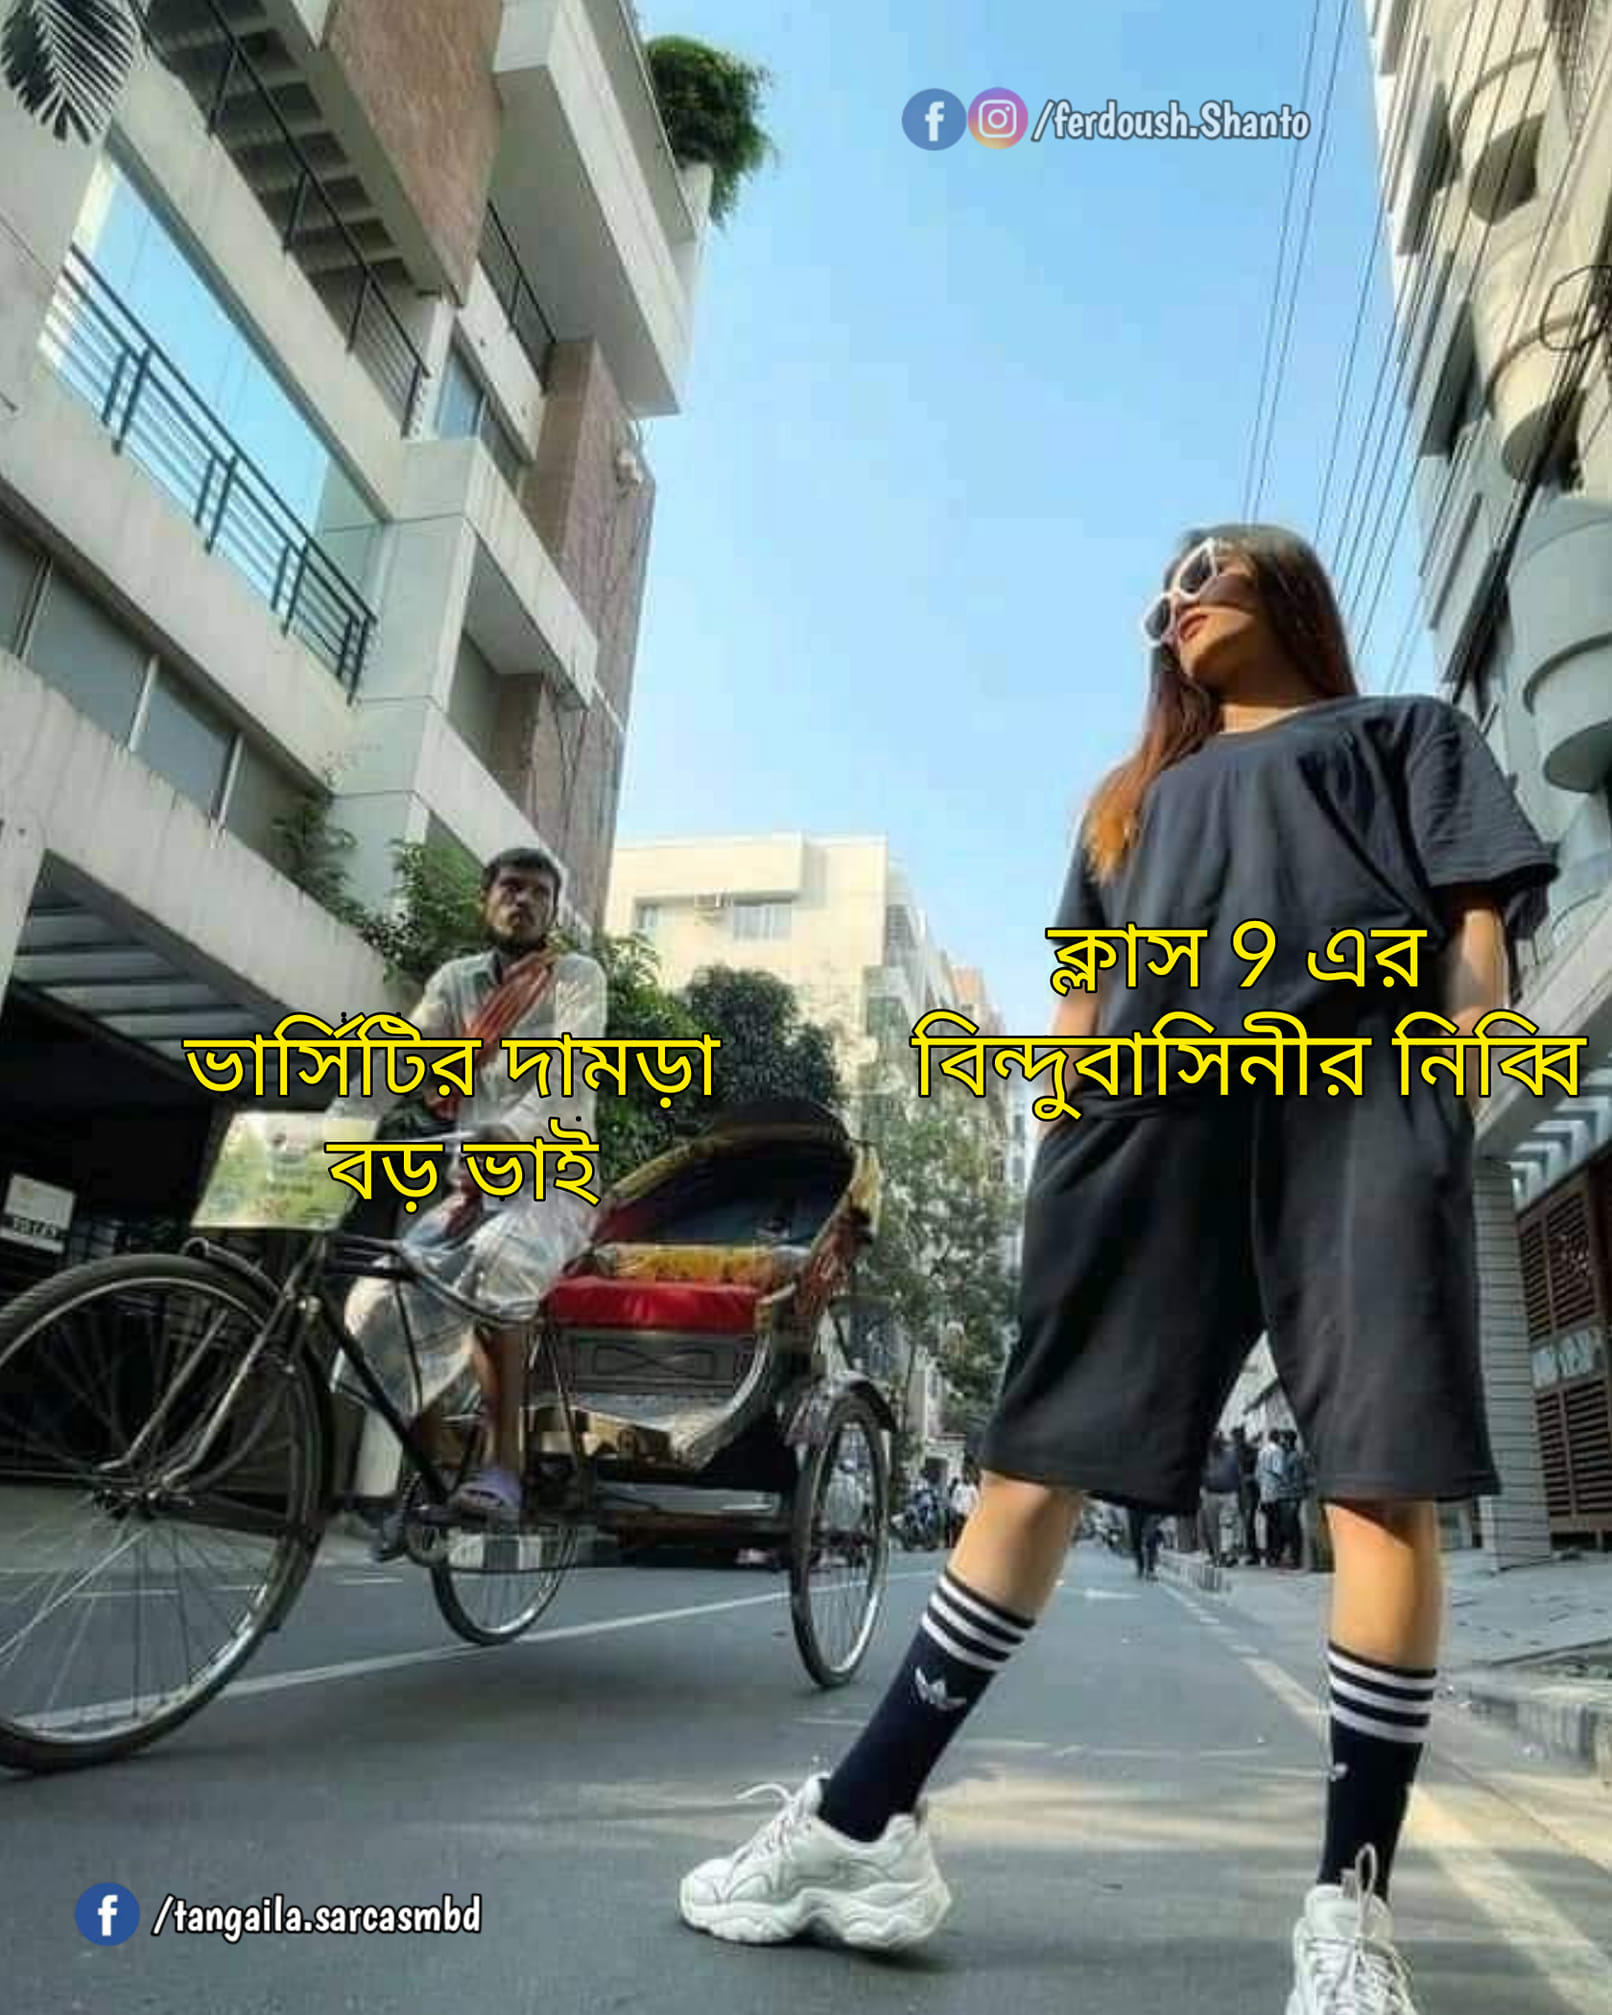
Text: ভার্সিটির দামড়া বড় ভাই। ক্লাস ৭ এর বিন্দুবাসিনীর নিব্বি
Label: Hate
Hate category: Personal Offence
Targeted group: Individual